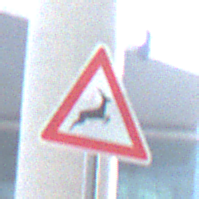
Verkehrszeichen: WildwechselLinks
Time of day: MorningAfternoon
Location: Outdoor (Urban)
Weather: PartlyCloudy
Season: NotSpecified
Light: Natural